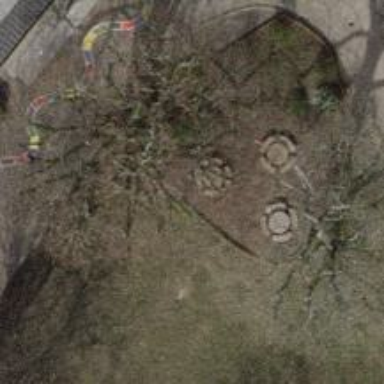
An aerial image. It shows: Picnic table located in leisure land area.